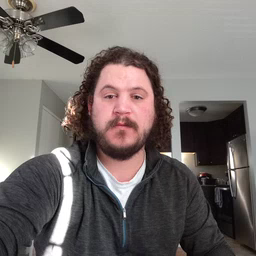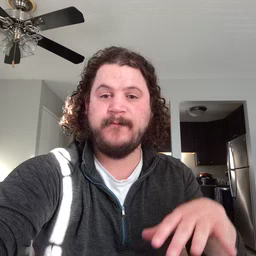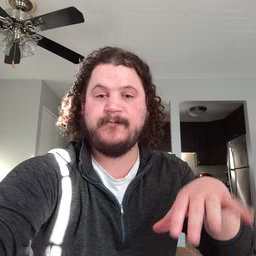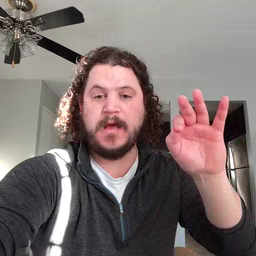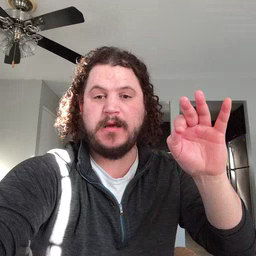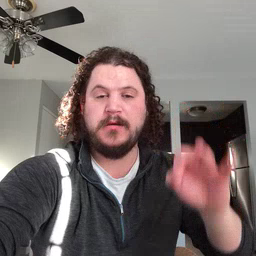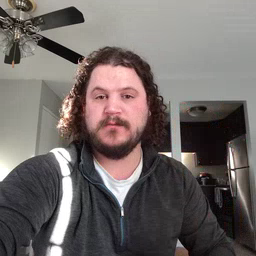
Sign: find